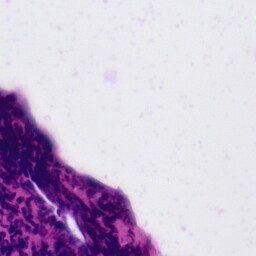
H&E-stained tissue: Tonsil